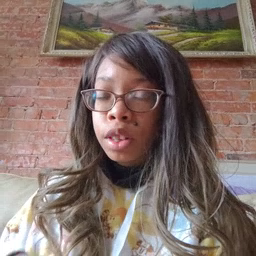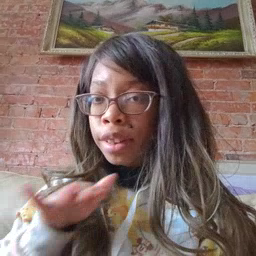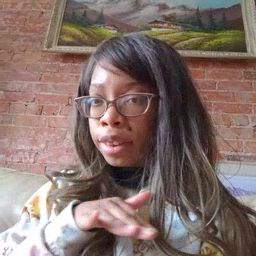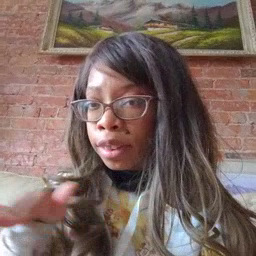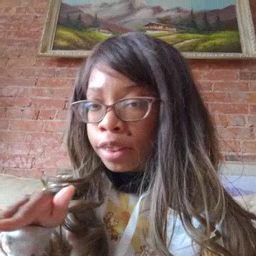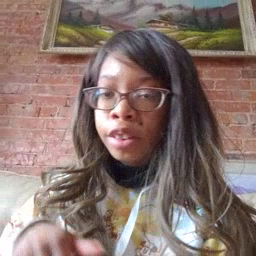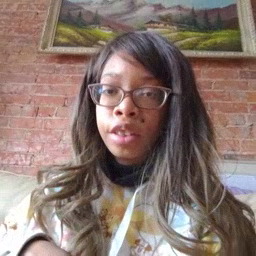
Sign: clean